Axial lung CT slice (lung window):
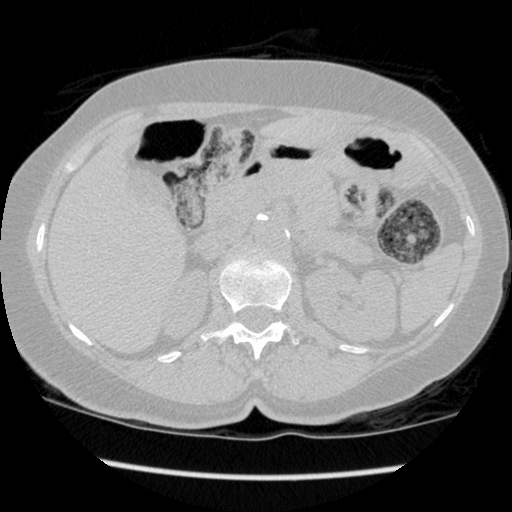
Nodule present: no